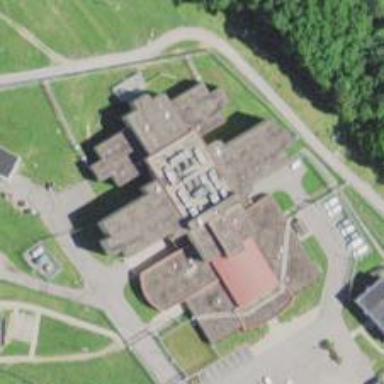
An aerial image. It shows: Prison.